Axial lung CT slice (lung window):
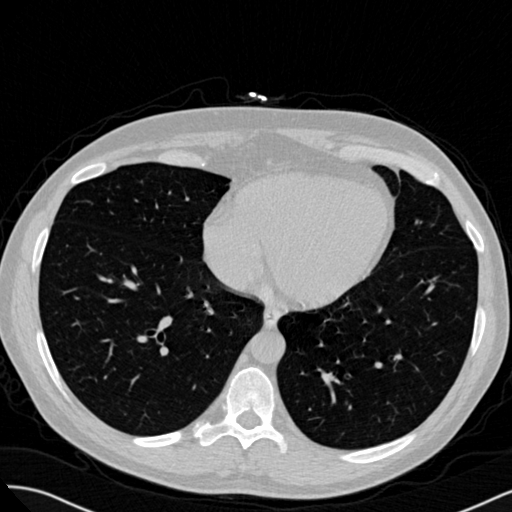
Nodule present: no